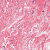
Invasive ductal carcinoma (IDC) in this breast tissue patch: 1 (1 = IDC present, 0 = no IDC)